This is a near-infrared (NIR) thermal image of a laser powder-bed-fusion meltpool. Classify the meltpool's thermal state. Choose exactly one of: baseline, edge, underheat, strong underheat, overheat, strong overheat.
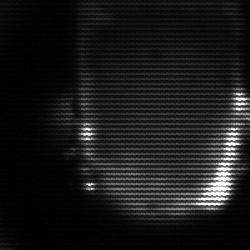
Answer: baseline